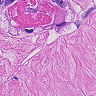
Metastatic tissue present: yes